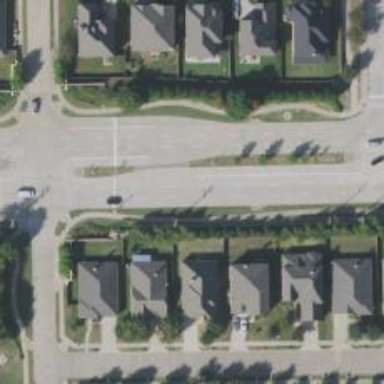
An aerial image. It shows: Primary highway with separate sidewalk.